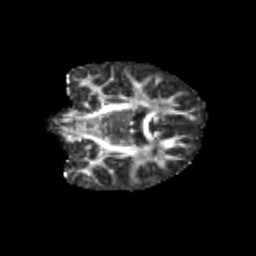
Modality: FA
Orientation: coronal
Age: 11
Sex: male
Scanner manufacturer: siemens
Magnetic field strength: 3 T
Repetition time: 3.8 s
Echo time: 0.07 s